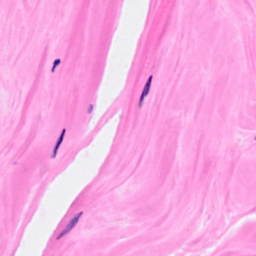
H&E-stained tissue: Breast